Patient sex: F
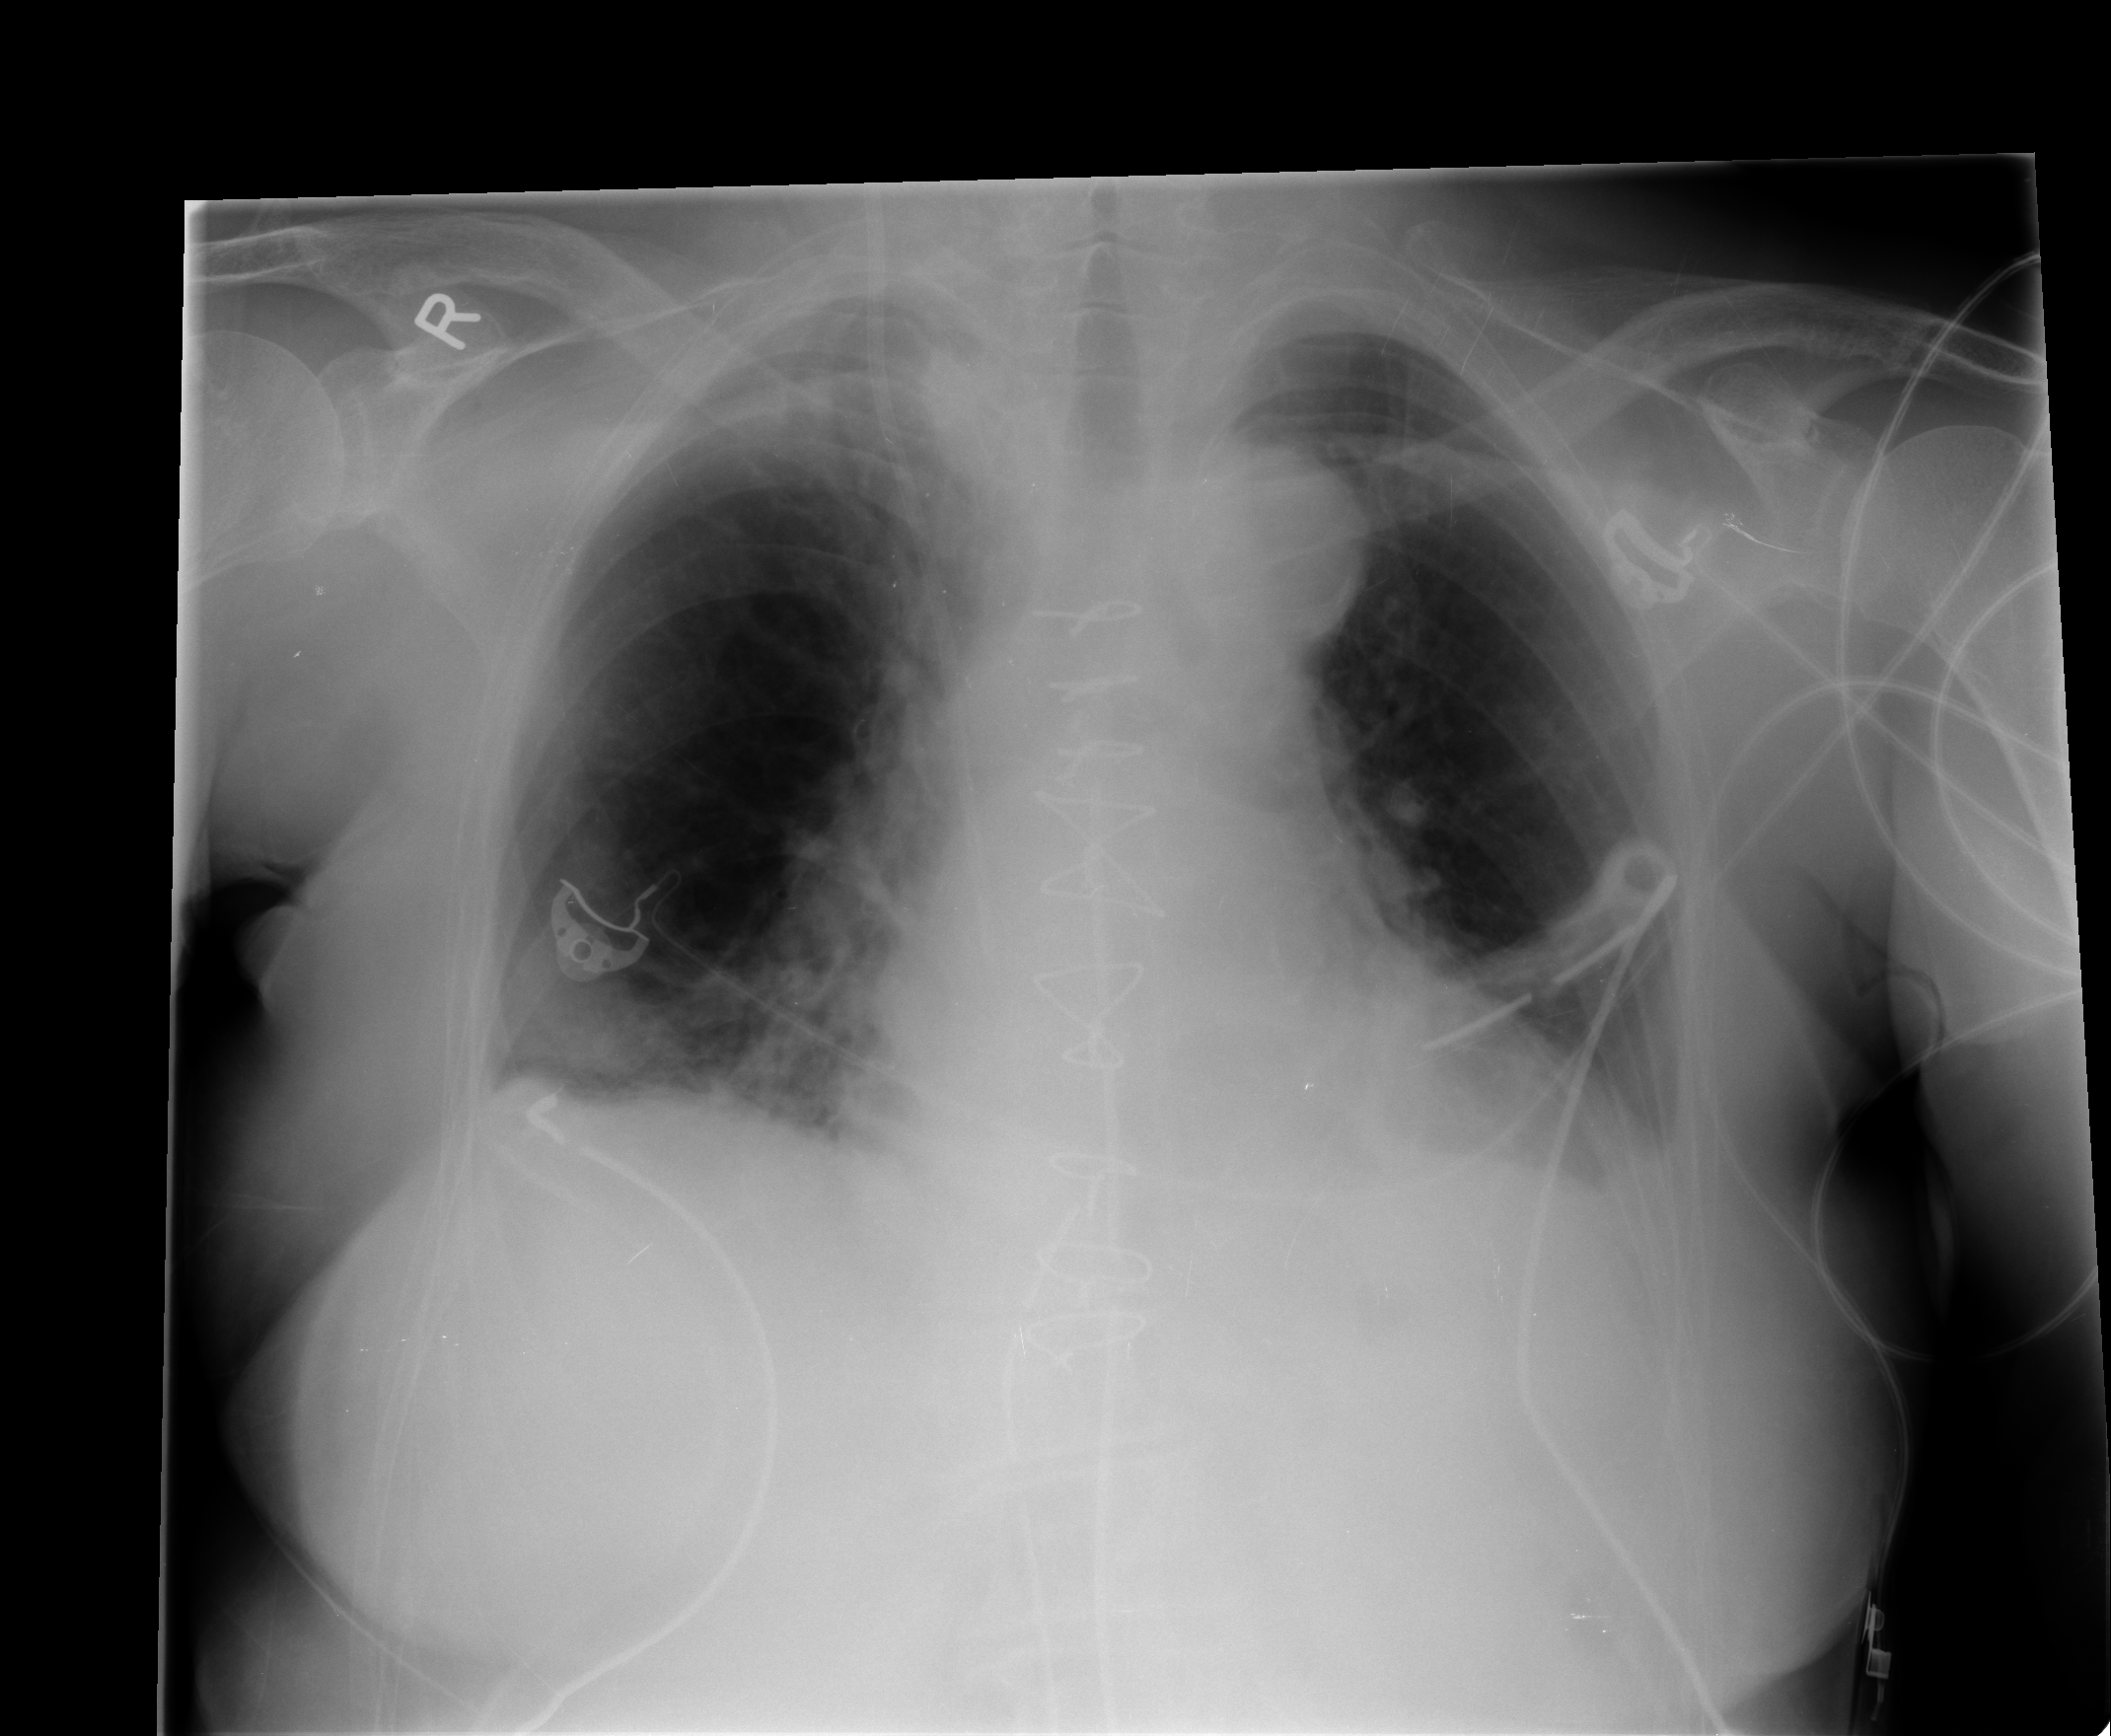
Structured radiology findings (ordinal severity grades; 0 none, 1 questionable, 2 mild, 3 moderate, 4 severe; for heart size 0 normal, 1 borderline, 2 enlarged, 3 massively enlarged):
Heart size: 2
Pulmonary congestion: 1
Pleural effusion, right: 2
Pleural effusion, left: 2
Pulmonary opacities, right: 1
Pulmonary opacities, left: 0
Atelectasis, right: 2
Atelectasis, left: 2